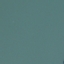
Land use / land cover class: SeaLake